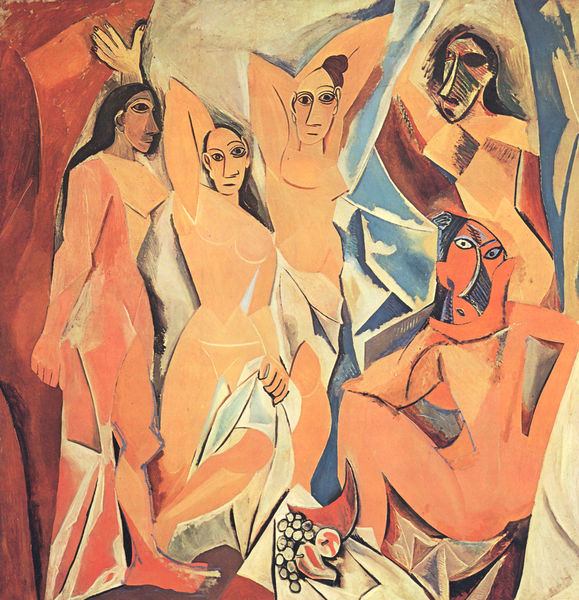
Titel: Les Demoiselles d'Avignon
Künstler: Pablo Ruiz Picasso
Standort: New York (New York)
Institution: The Museum of Modern Art
Schlagwörter: blau, nackt, weiß, badende, frauen, kubismus, kubistisch, mädchen, ocker, braun, busen, frau, grau, haar, köpfe, orange, schwarz, tisch, obst, rot, schleier, tuch, gesichter, augen, stoff, tücher, prostituierte, rosa, frucht, taille, brüste, modern, scham, melone, maske, picasso, masken, multiperspektive, maskenhaft, pablo picasso, new, york, d'vigno, demoiselles, des moiselle d'vignon, d´avignon, les demoiselles d'vignon